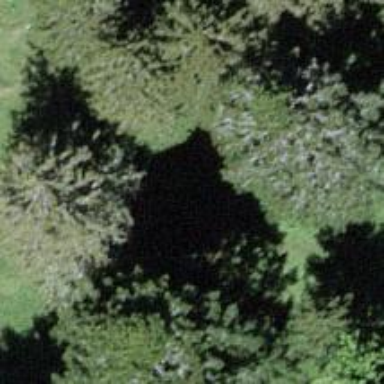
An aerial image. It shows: Needle-leaved tree in nature.